This wavelet scalogram was computed from a rotor test-rig vibration snapshot. Classify the rotor condition as one of: normal, misalignment, unbalance, looseness.
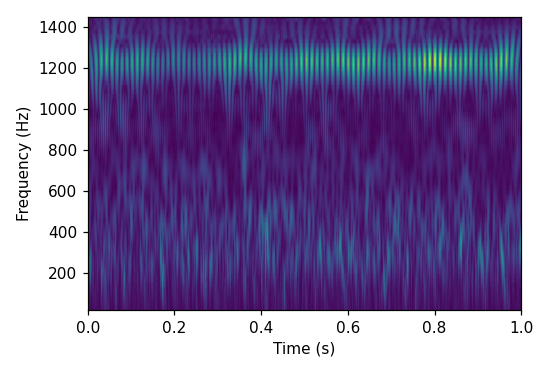
Answer: misalignment